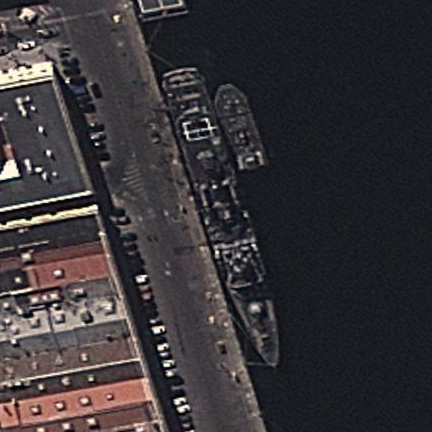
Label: Ticonderoga-class_cruiser